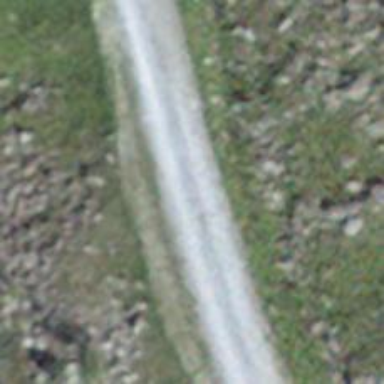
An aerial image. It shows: Track road with grade1 pebblestone surface.